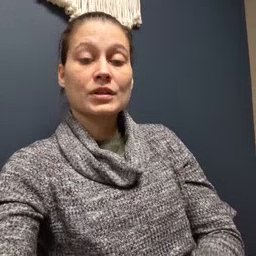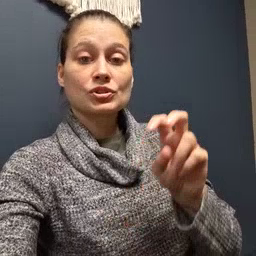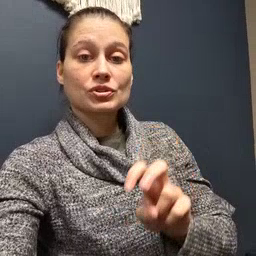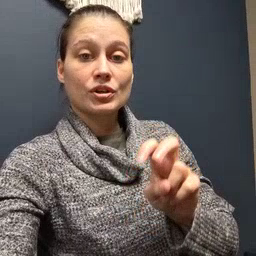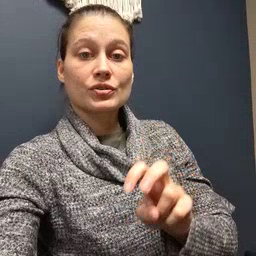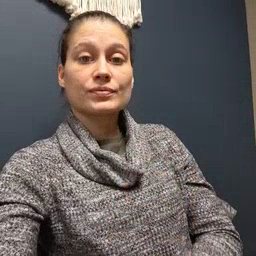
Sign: chair